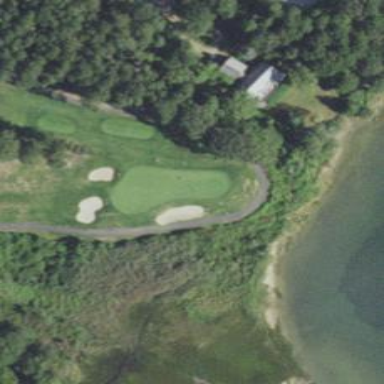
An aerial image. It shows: View of golf hole.